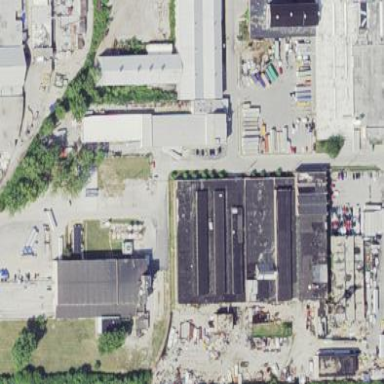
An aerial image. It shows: Industrial building.